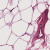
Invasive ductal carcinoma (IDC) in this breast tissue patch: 0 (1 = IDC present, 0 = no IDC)